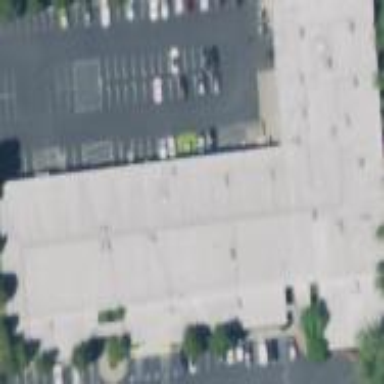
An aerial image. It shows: Commercial building.